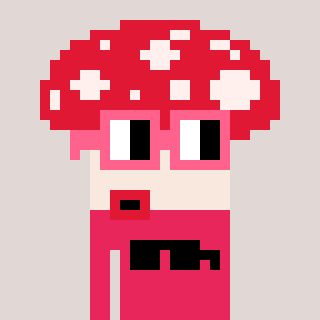
a pixel art character with square pink glasses, a mushroom-shaped head and a redpinkish-colored body on a warm background